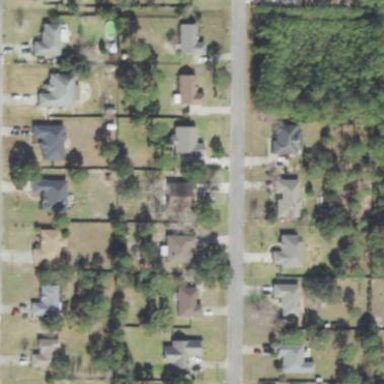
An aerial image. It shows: Residential area composed of single-family homes.